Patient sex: M
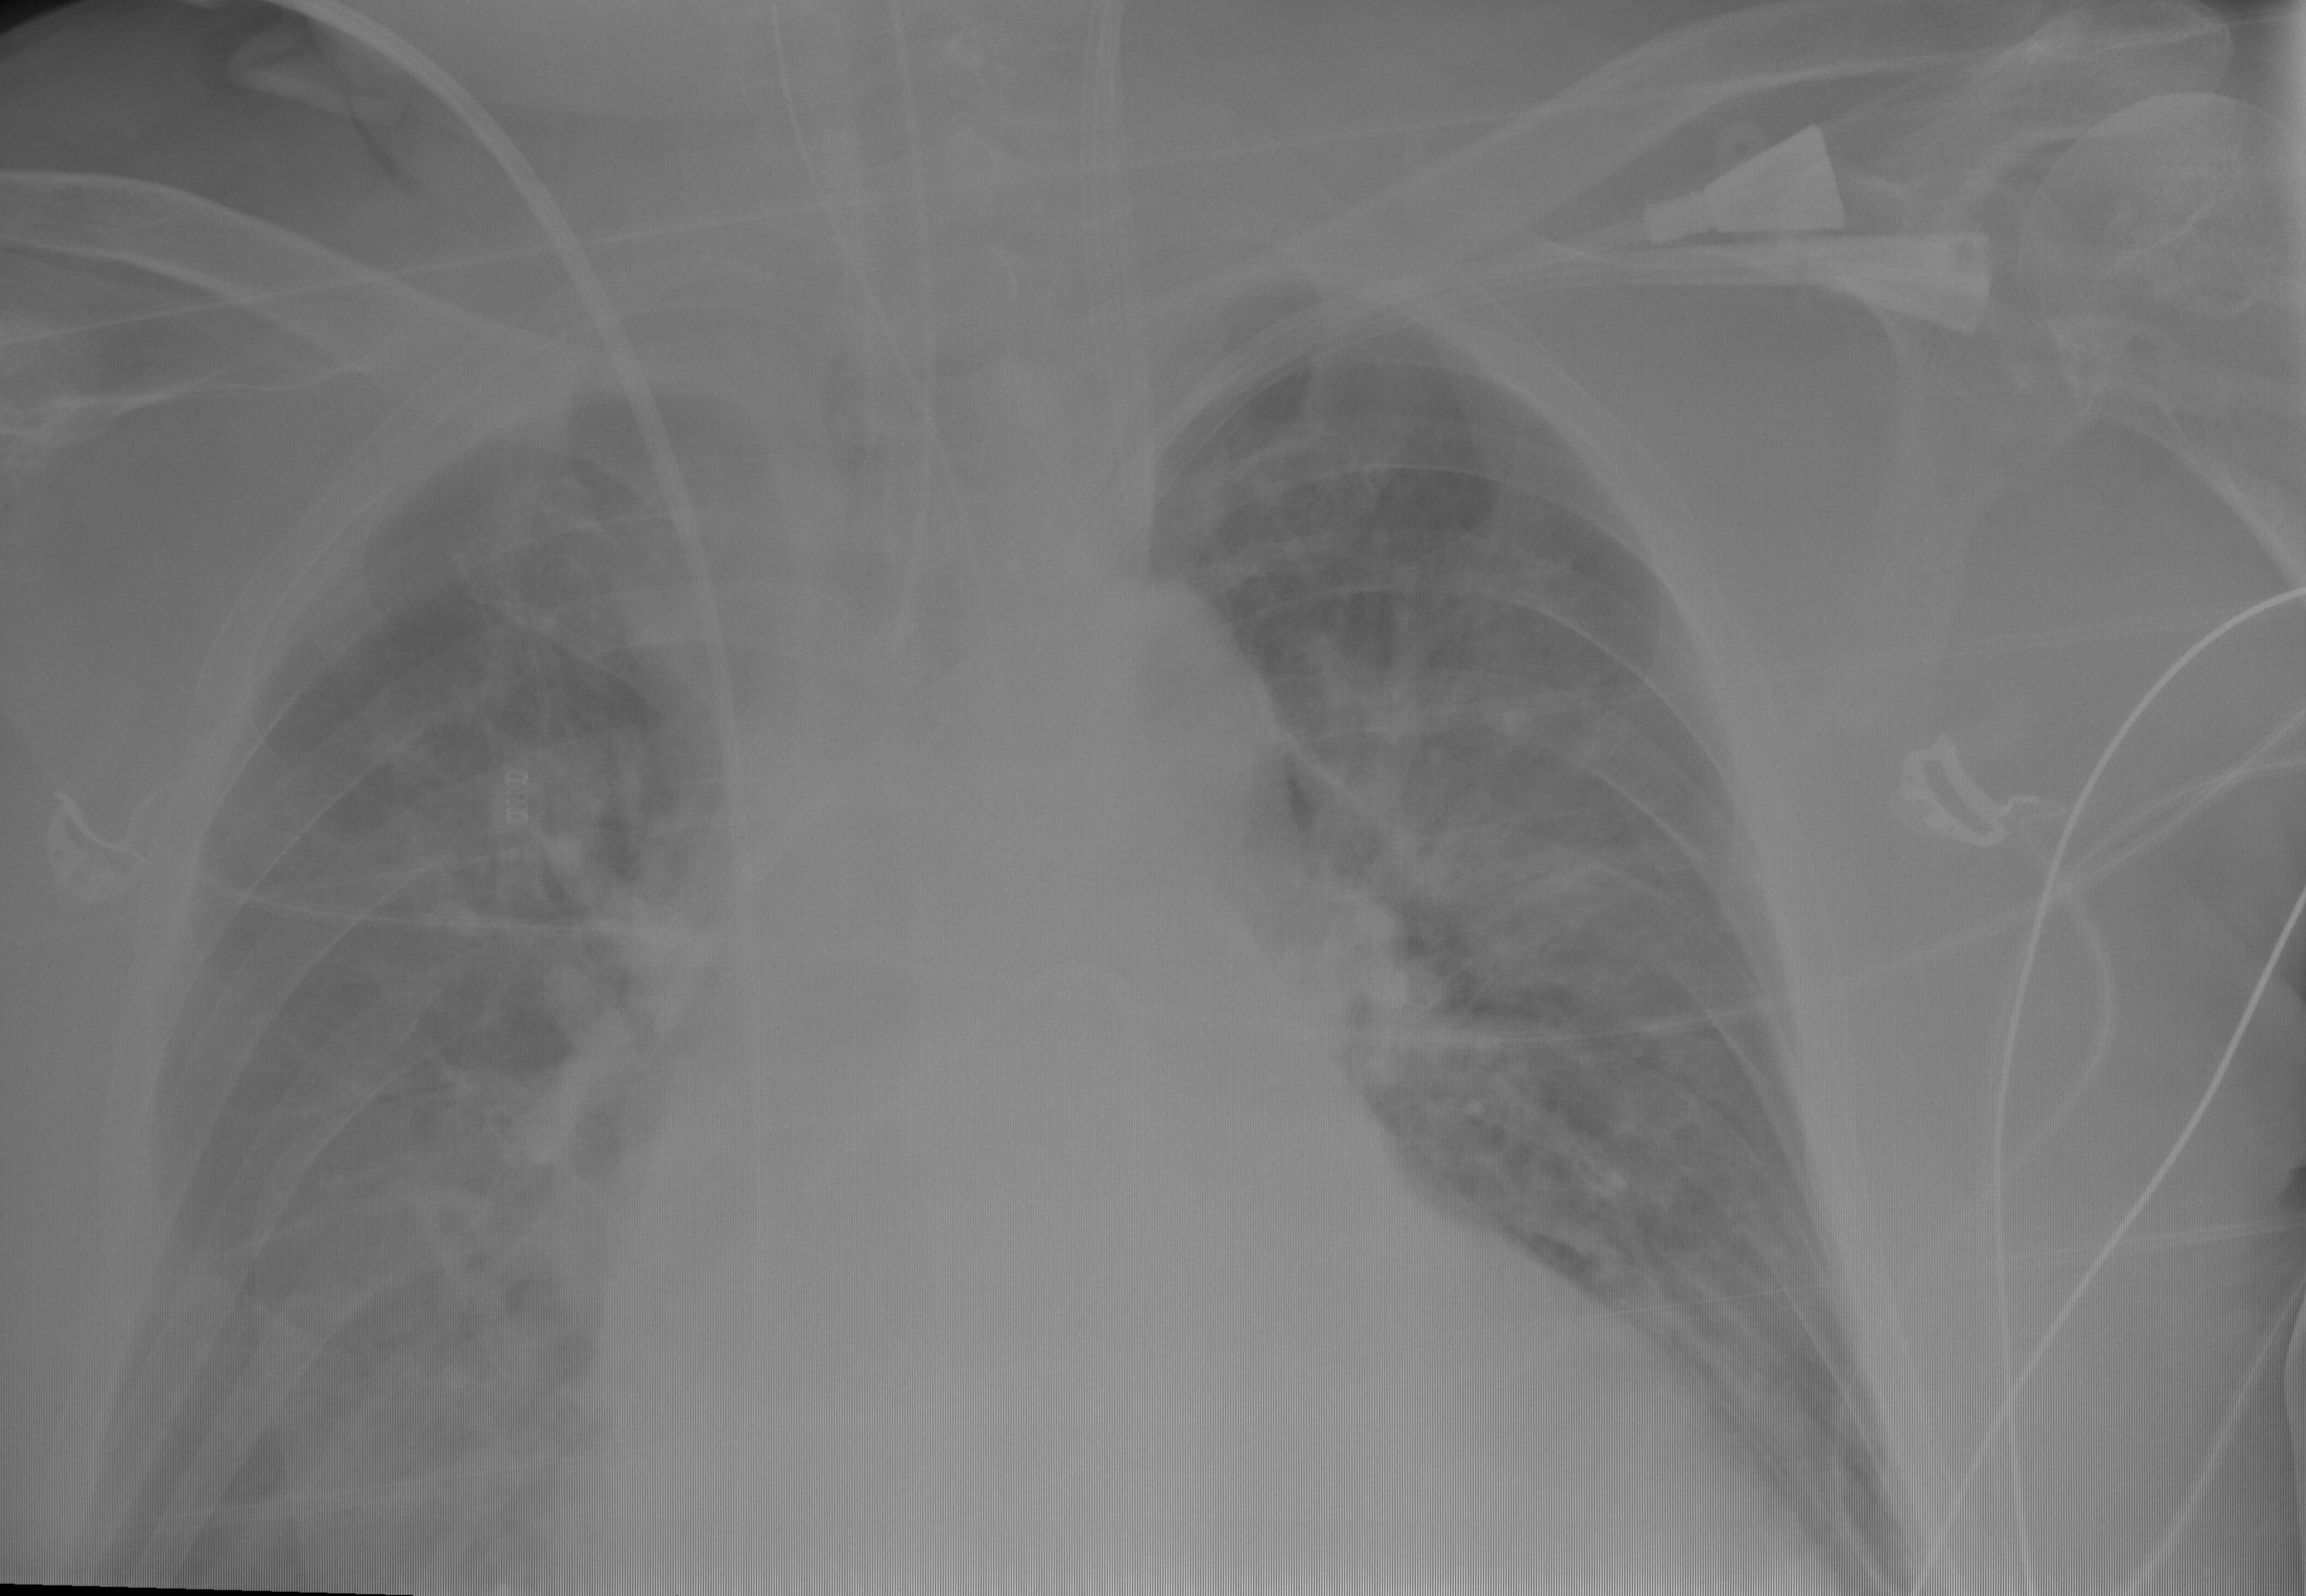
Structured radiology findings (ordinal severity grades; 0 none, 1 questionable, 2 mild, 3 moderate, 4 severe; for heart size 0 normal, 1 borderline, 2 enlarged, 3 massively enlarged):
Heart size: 2
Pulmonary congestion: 2
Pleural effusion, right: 0
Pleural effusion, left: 0
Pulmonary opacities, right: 1
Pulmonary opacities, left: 0
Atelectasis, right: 0
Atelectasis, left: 0